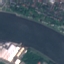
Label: River